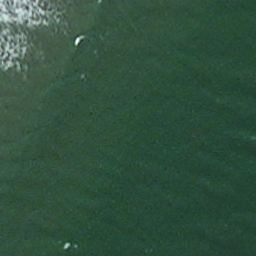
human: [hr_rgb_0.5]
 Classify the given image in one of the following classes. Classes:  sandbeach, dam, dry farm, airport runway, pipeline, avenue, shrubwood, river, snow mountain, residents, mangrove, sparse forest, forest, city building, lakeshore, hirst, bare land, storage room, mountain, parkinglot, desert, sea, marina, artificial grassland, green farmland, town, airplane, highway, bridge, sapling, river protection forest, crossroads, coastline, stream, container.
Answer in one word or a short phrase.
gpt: sea